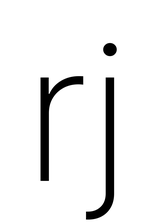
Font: Inter_ExtraLight